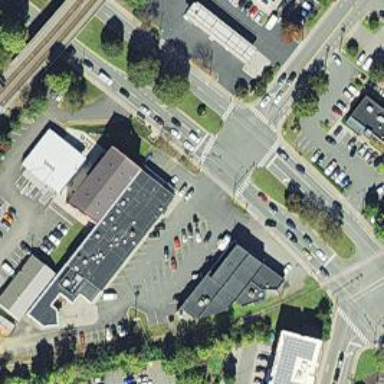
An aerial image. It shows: Supermarket.